Interaction volume radius: 10 \u00c5
Interaction volume height: 20 \u00c5
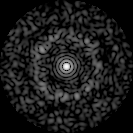
Disorder parameter: 0.8361